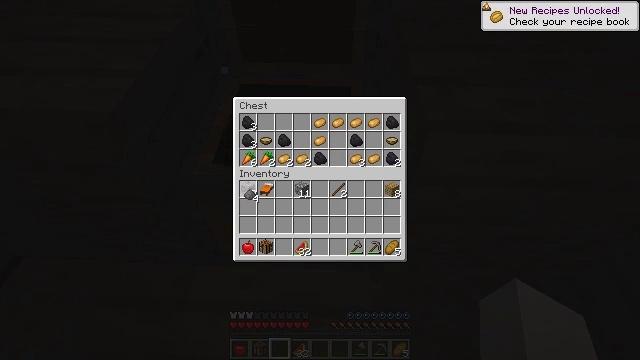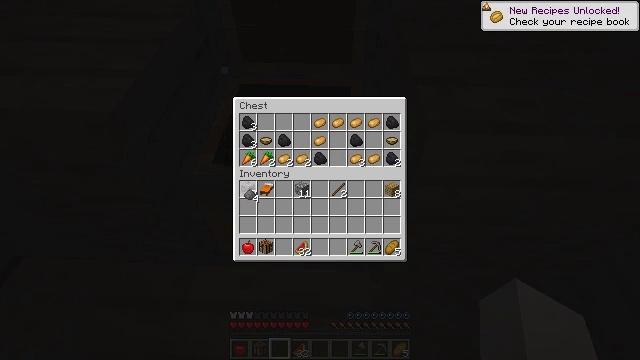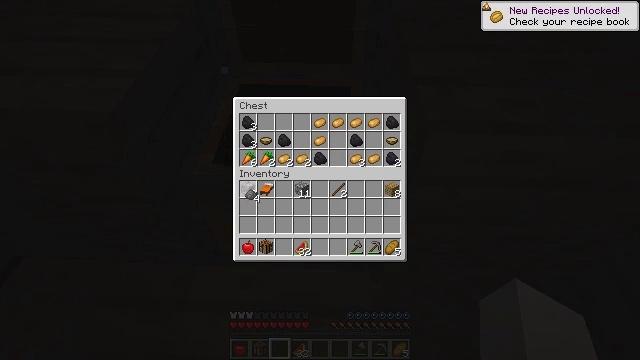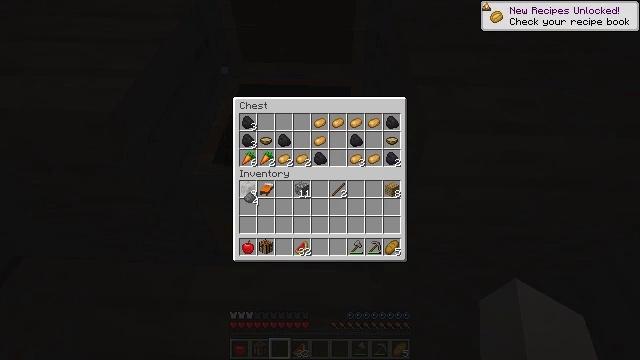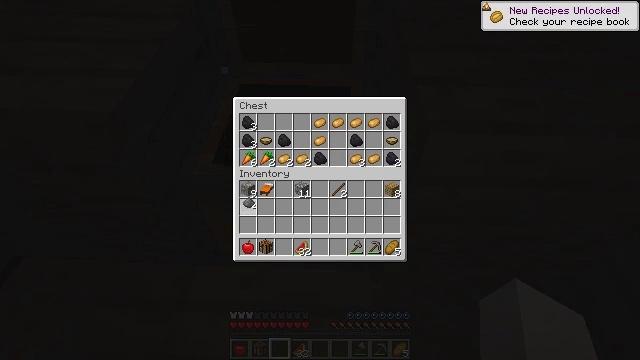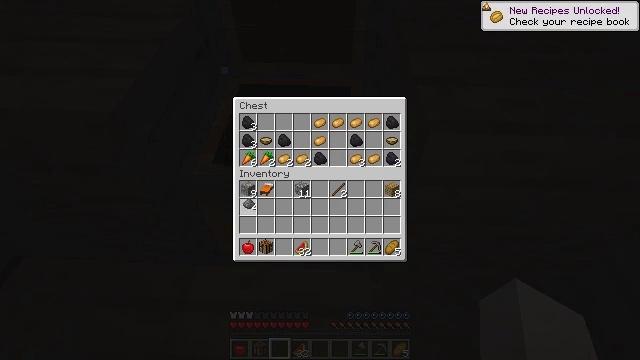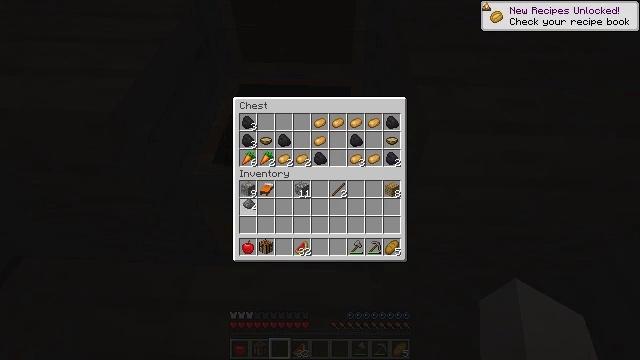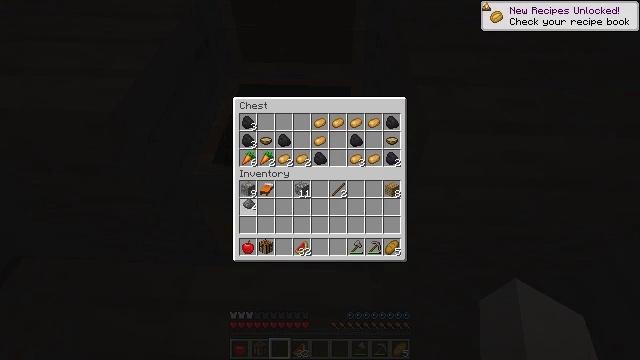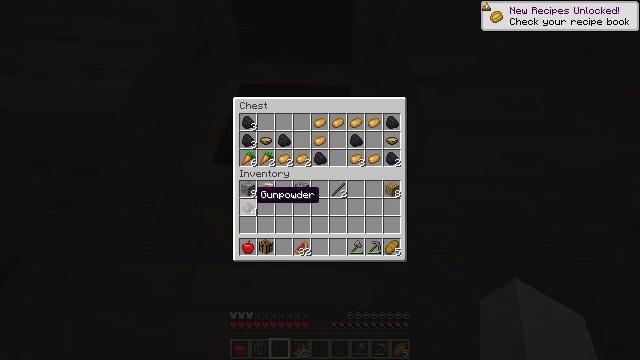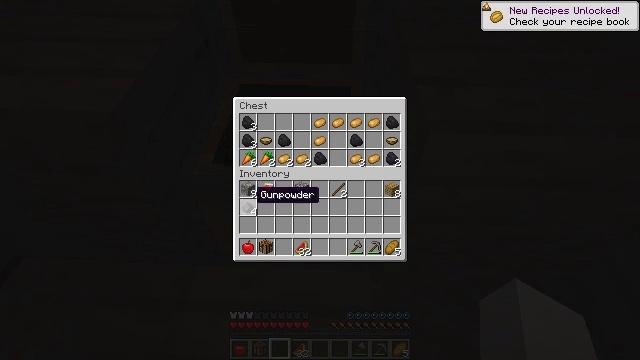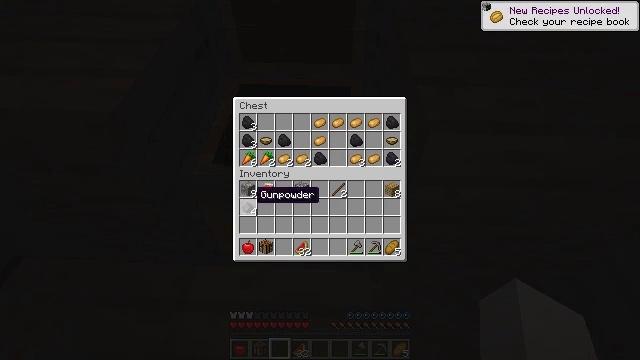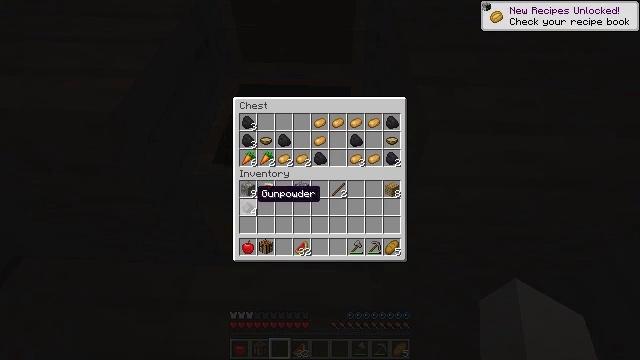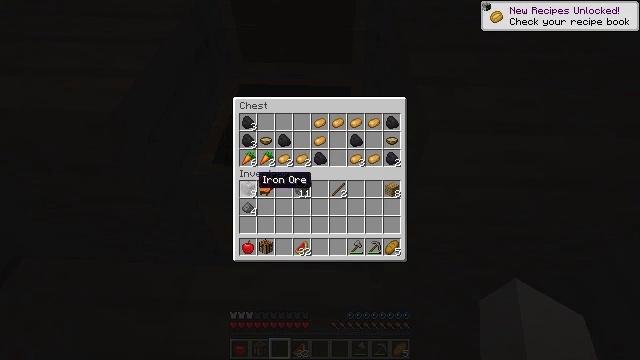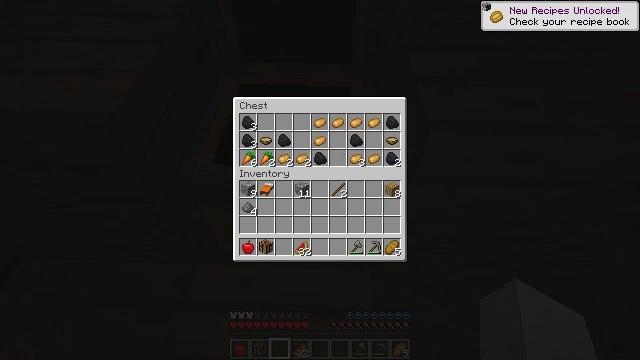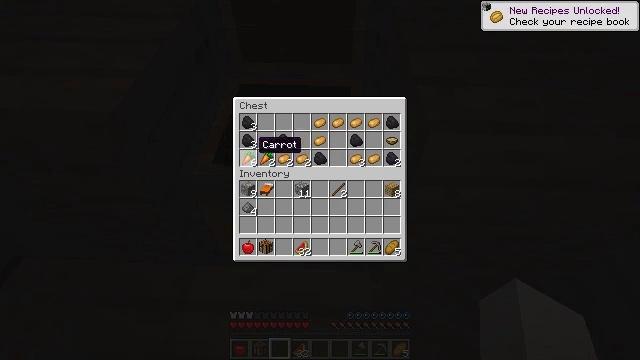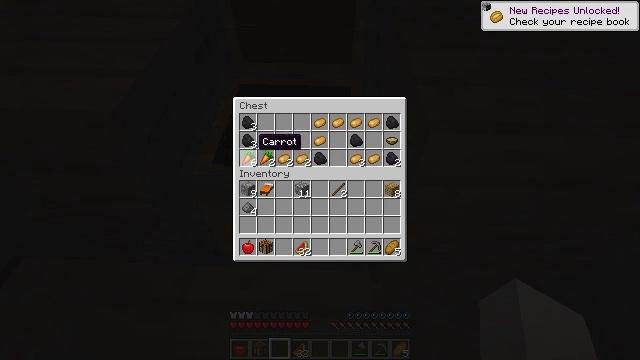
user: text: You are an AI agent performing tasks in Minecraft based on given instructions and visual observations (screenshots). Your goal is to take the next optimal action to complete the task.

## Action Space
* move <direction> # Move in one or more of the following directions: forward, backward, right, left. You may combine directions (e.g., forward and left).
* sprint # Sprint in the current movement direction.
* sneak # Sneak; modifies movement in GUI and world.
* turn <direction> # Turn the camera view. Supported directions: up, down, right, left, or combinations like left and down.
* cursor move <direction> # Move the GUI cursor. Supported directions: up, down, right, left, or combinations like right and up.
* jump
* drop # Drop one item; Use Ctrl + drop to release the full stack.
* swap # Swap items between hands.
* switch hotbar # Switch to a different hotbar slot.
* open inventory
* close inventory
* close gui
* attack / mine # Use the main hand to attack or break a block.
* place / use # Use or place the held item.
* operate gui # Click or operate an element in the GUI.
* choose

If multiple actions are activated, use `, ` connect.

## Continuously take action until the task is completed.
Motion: motion action
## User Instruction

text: Reclaim the acacia fence from a structure.
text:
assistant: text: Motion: no_op
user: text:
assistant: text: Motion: no_op
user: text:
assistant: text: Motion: no_op
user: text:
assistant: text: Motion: no_op
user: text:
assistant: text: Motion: no_op
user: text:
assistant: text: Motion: operate gui
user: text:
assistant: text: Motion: operate gui
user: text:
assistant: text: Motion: no_op
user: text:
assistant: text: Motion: no_op
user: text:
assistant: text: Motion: no_op
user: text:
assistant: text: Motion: no_op
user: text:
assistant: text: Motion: cursor move up
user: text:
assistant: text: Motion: cursor move up
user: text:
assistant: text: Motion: cursor move up
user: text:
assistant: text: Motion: no_op
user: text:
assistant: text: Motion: no_op
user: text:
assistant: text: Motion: no_op
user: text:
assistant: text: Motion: no_op
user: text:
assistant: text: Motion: no_op
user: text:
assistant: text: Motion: no_op
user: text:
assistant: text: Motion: operate gui
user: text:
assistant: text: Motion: operate gui
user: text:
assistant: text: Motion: operate gui
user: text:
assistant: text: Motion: operate gui
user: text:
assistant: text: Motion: operate gui
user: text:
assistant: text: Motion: operate gui
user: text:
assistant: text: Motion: no_op
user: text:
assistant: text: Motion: no_op
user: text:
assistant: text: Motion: no_op
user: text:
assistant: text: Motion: no_op